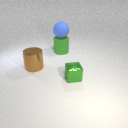
large brown metal cylinder to the left of large green rubber cylinder